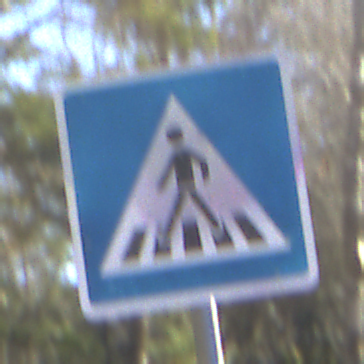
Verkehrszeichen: FussgaengerueberwegRechts
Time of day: MorningAfternoon
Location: Outdoor (Nature)
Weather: Clear
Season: Winter
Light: Natural